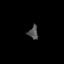
Tissue: prostate
Cell type: T cells
Senescence score: 0.7018
Nuclear area (px): 126
Mean DAPI intensity: 79.294